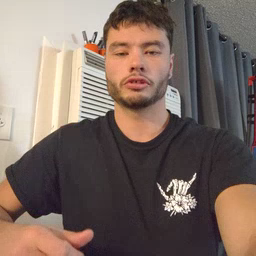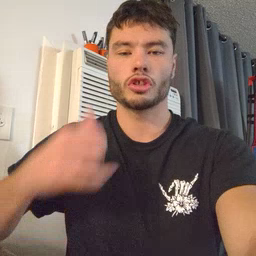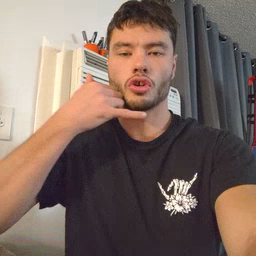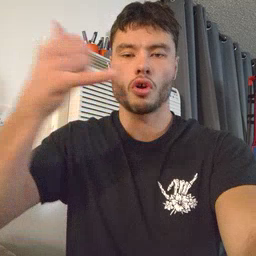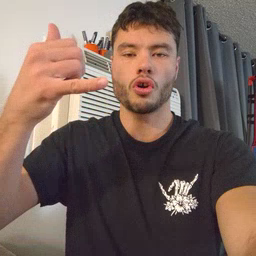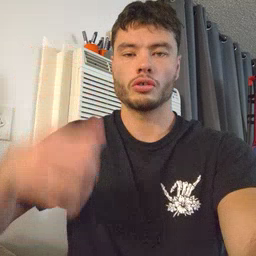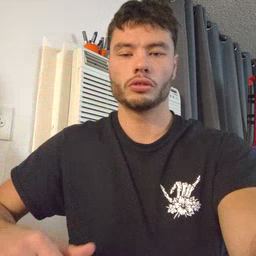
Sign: callonphone